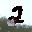
Label: 2